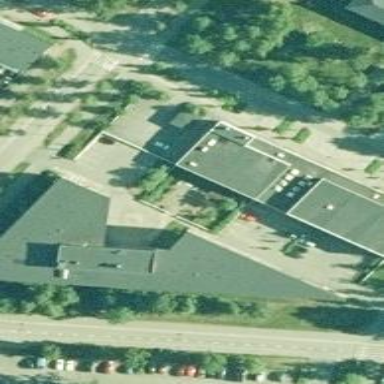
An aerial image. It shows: Building.